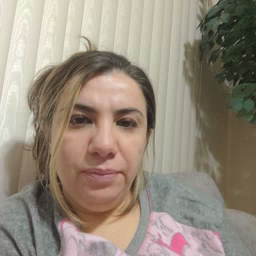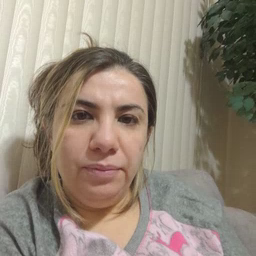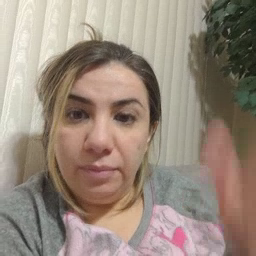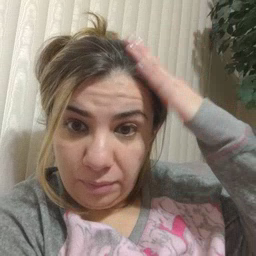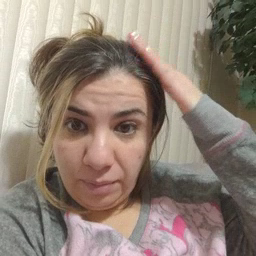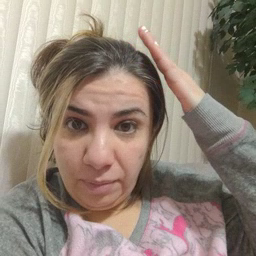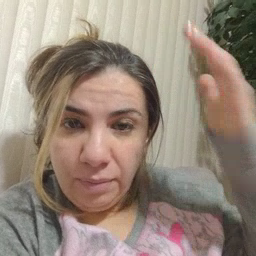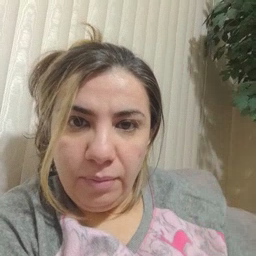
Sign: hat